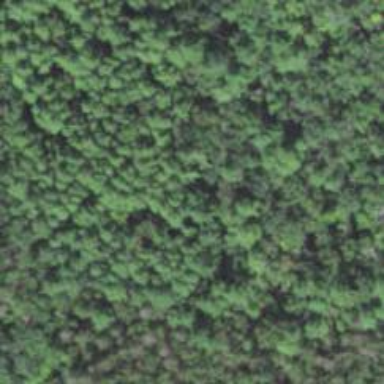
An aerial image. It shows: Woodland with needle-leaved trees.